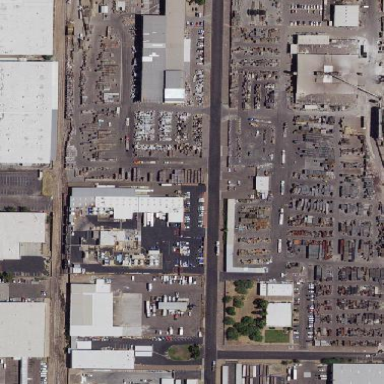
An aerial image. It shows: Industrial area.